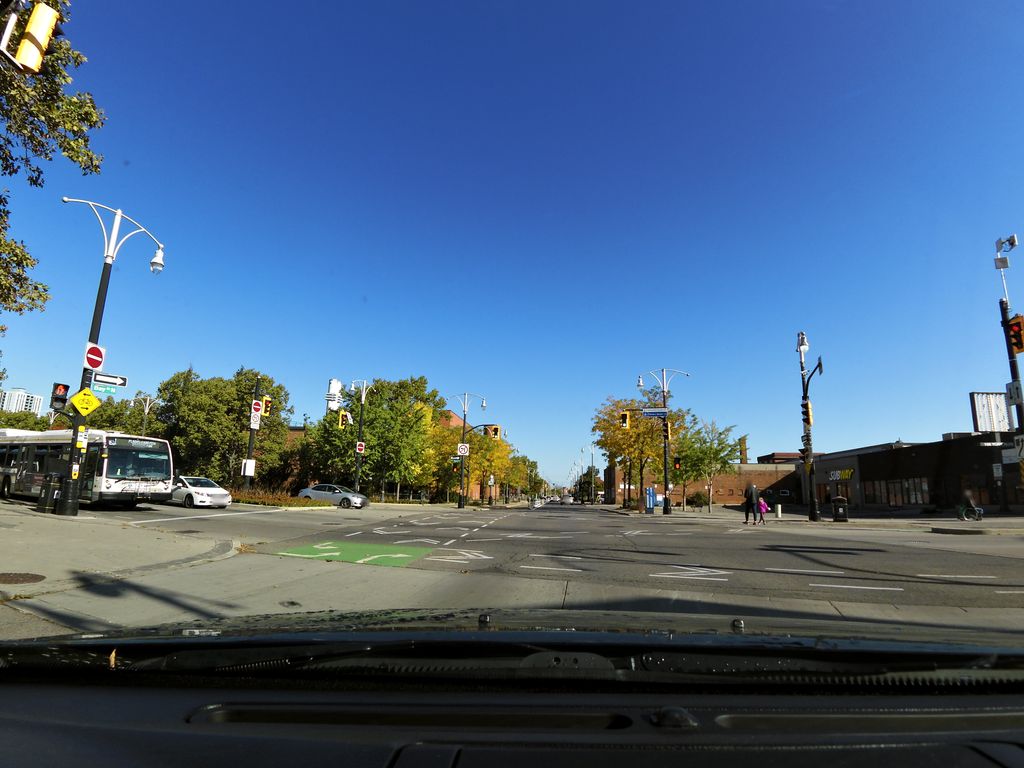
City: hamilton